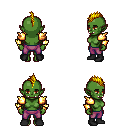
a pixel art fantasy rpg character, female body template, orc, green skin, gold arm armor, magenta pants, blonde mohawk hairstyle, black shoes, four views (front, back, left, right), 2x2 character sprite sheet, small pixel art, hard edges, no anti-aliasing